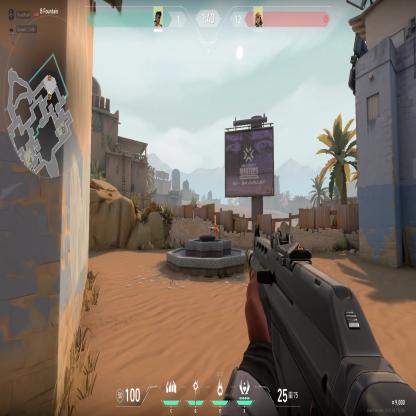
Label: enemy